Breast ultrasound image
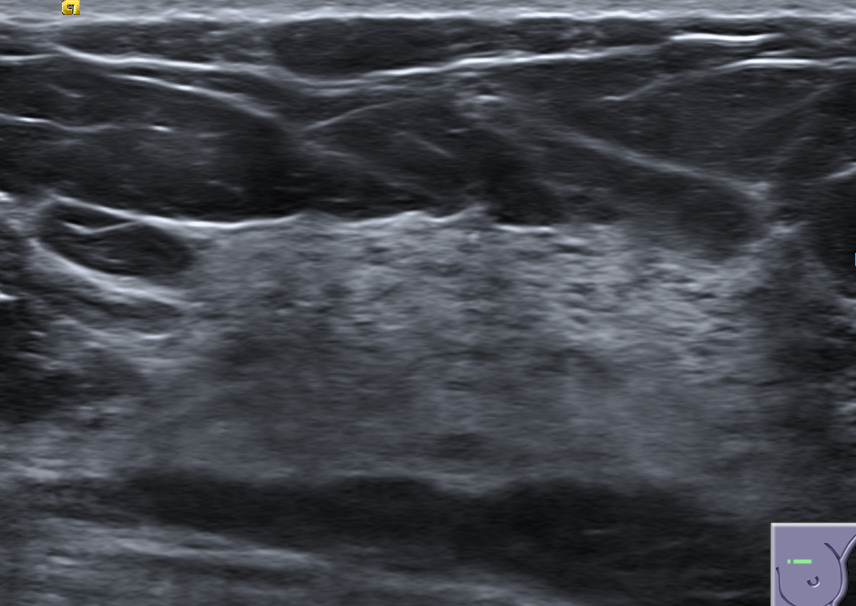
Diagnosis: normal